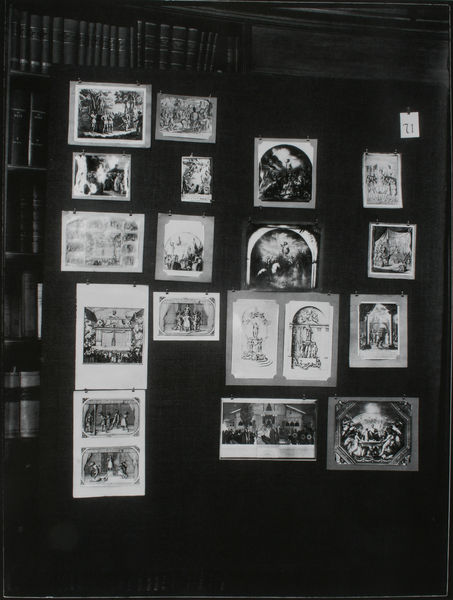
Titel: Der Bilderatlas Mnemosyne - Tafel 71
Künstler: Aby Warburg
Standort: London
Institution: Warburg Institute ©
Schlagwörter: gemälde, weiß, grau, hintergrund, holz, schwarz, säulen, zeichnung, zimmer, regal, wand, präsentation, rahmen, bild, bilder, bücher, fotos, schrank, bogen, tafel, collage, foto, fotografie, hängen, buch, zettel, schwarz-weiß, kollage, zahl, struktur, fresken, nadeln, bibliothek, sammlung, aufgehängt, hängung, skizzen, stiche, forschung, fotographie, nummer, fot, anordnung, abbildungen, drucke, motive, blende, historisch, zeichnungen, dokumentation, kalender, atlas, illustrationen, lexikon, klammern, fotografien, stellwand, postkarten, synopse, album, biler, enzyklopädie, warburg, deckenbilder, zusammenstellung, aby warburg, bilderatlas, mnemosyne, reproduktionen, pin, mnemosyne atlas, lexika, kunsthistorische methode, methode, 19, fotowand, 71